You are looking at the unprocessed time series of a bearing vibration snapshot. Diagnose the bearing from this image, choosing from: normal, inner_race, outer_race, ball.
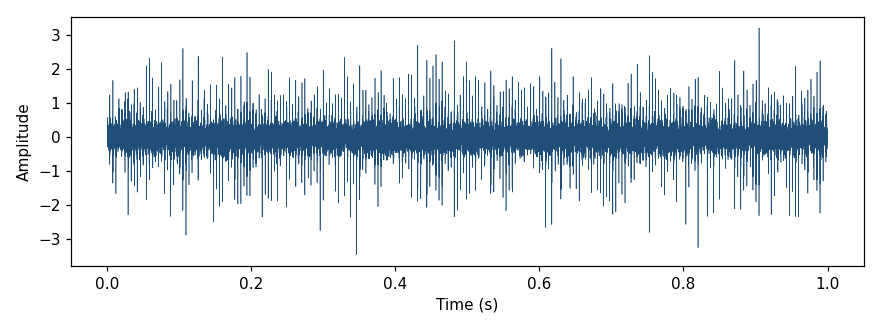
Answer: outer_race